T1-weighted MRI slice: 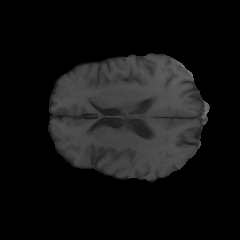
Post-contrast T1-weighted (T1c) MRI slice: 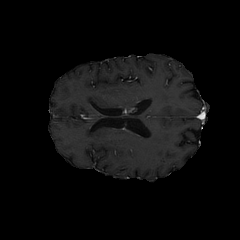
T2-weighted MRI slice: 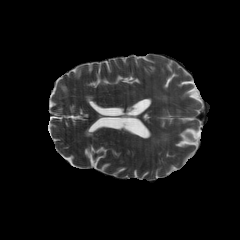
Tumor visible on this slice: no